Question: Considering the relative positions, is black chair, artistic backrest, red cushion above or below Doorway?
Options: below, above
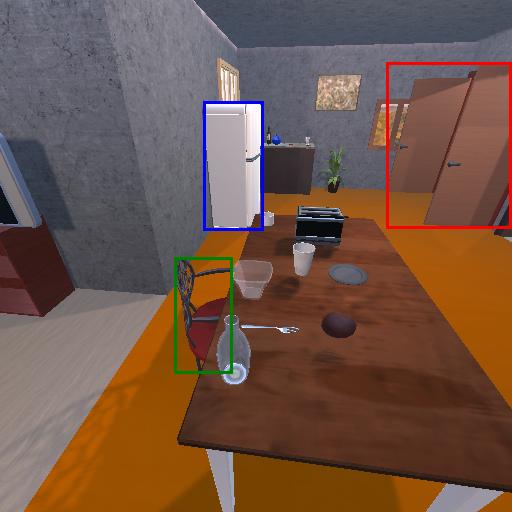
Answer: below